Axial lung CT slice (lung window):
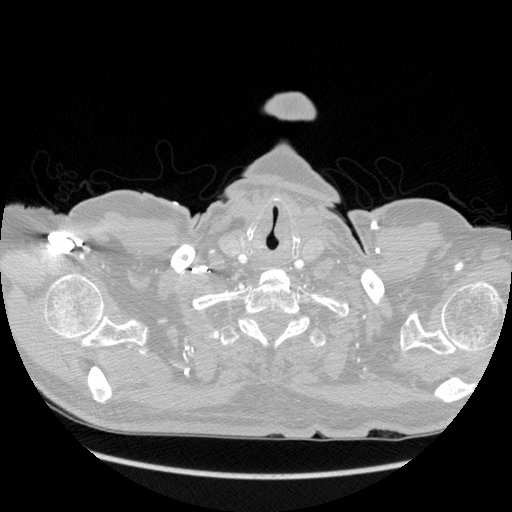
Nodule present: no